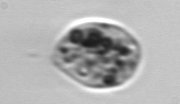
Label: Amoeba